Interaction volume radius: 5 \u00c5
Interaction volume height: 25 \u00c5
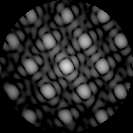
Disorder parameter: 0.09702